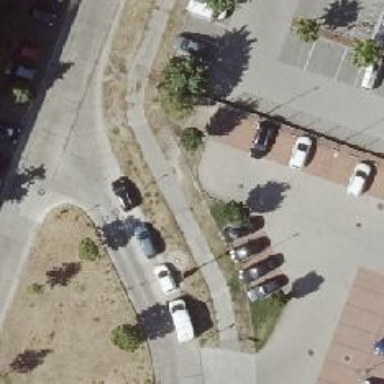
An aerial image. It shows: Sidewalk along the footway.